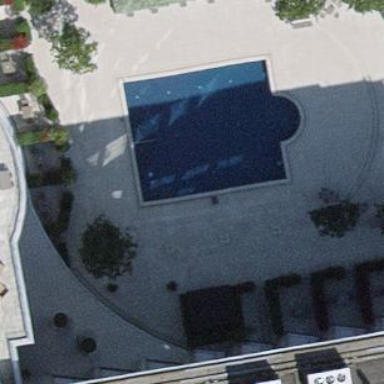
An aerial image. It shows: Swimming pool located in leisure land.